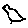
Label: bird